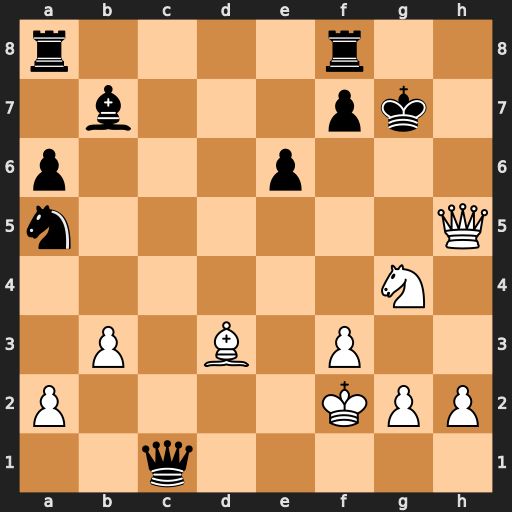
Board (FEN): r4r2/1b3pk1/p3p3/n6Q/6N1/1P1B1P2/P4KPP/2q5
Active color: w
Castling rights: -
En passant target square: -
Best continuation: Qh7#